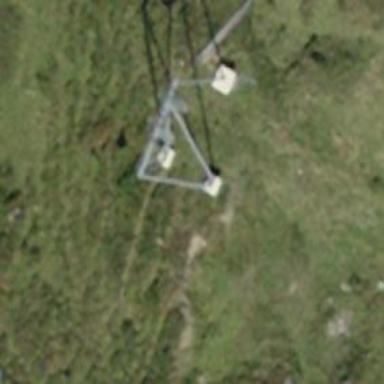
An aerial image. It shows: Pylon used for aerialway.